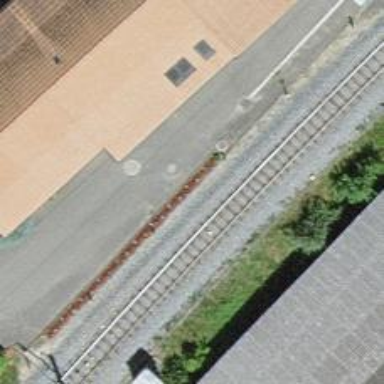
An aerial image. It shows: Narrow-gauge railway track with 1 electrified contact line.